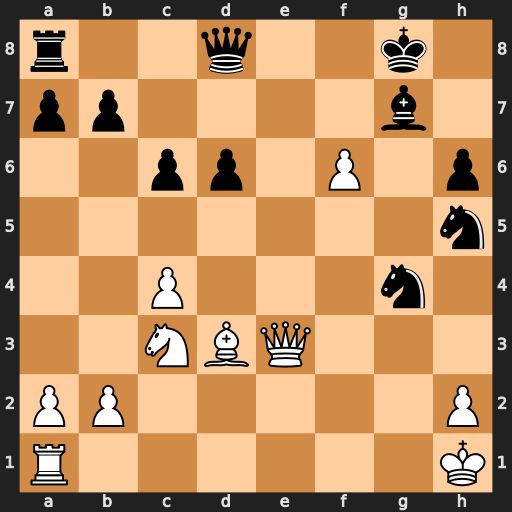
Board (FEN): r2q2k1/pp4b1/2pp1P1p/7n/2P3n1/2NBQ3/PP5P/R6K
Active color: w
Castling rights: -
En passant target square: -
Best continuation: Qe6+ Kh8 fxg7+ Nxg7 Qxg4